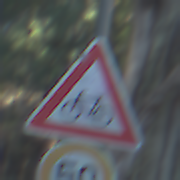
Verkehrszeichen: RadverkehrRechts
Zusatzzeichen unten: Geschwindigkeit50
Umgebung: Outdoor, Nature
Tageszeit: MorningAfternoon
Wetter: Clear
Licht: Natural
Jahreszeit: NotSpecified
Kontrast: LowContrast